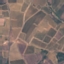
Land use / land cover: PermanentCrop